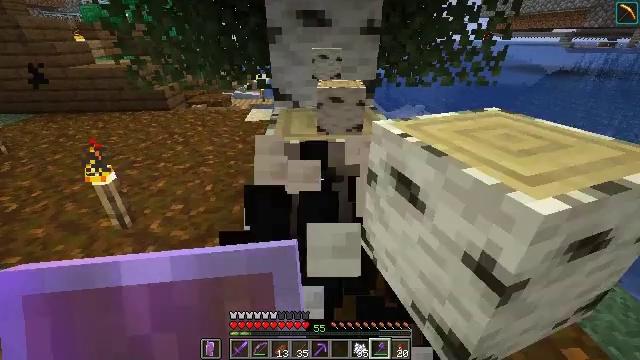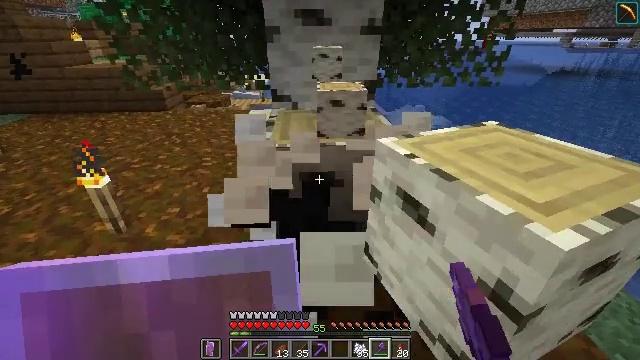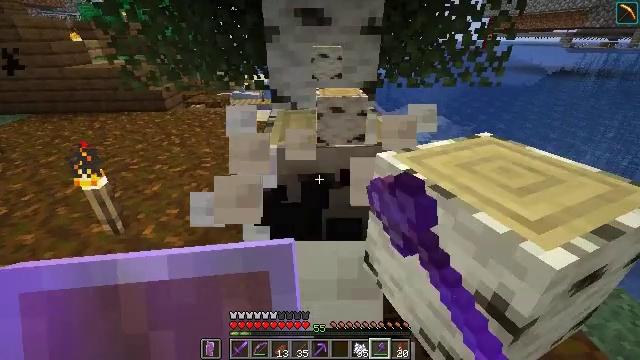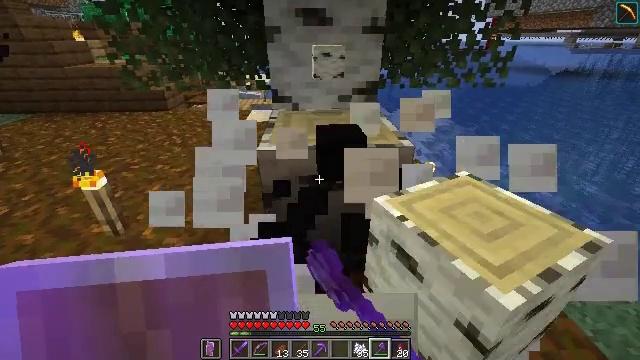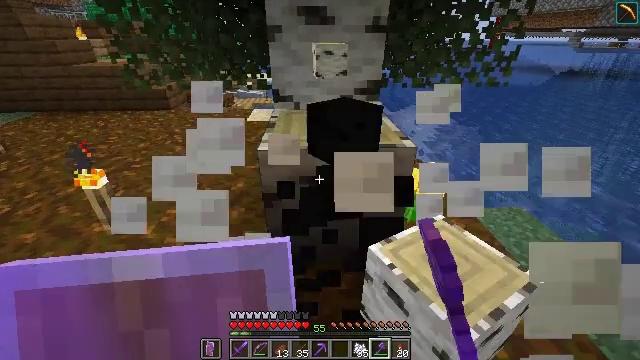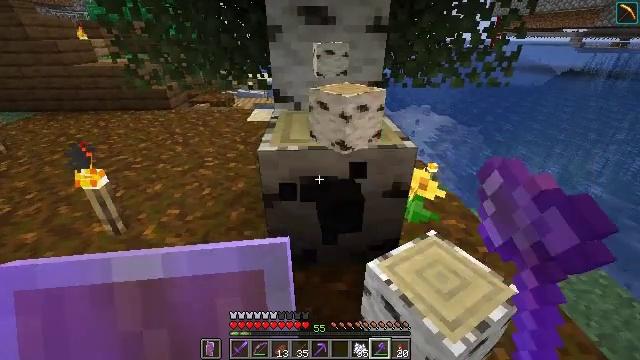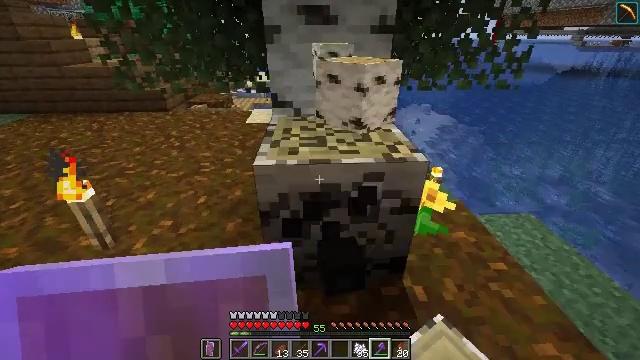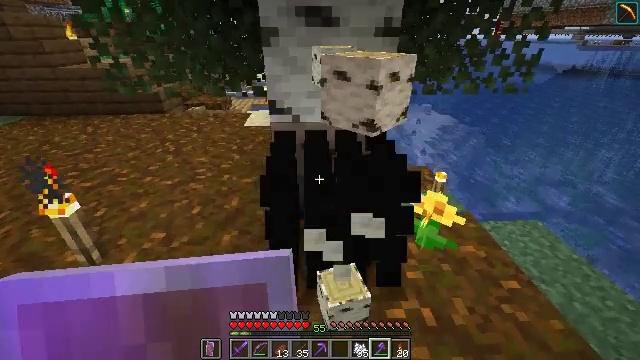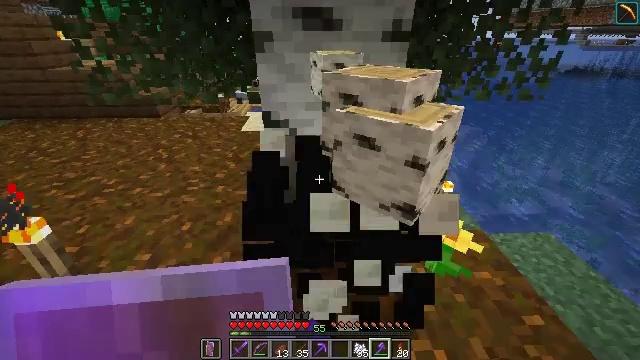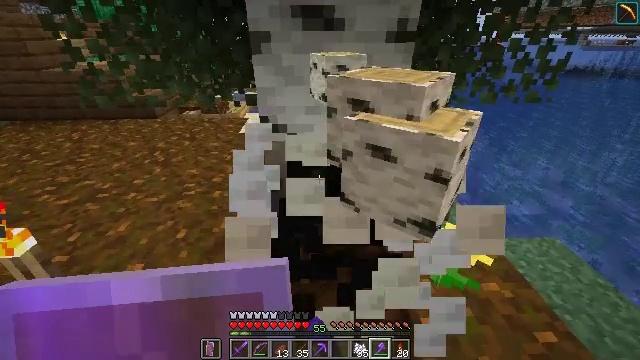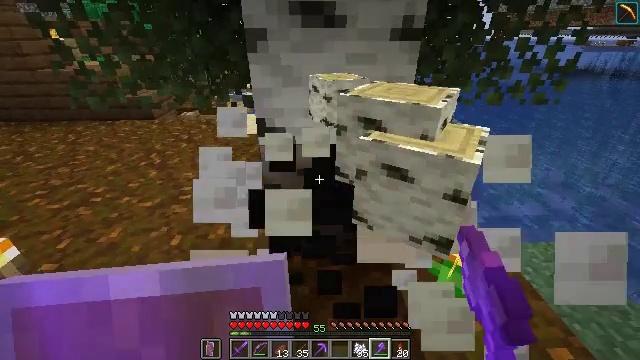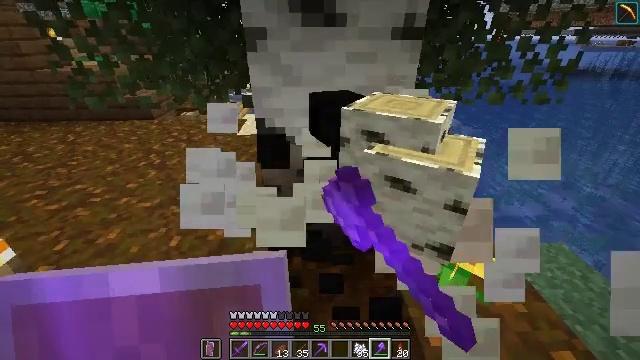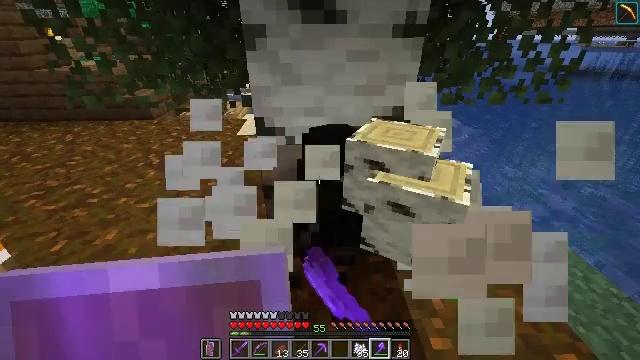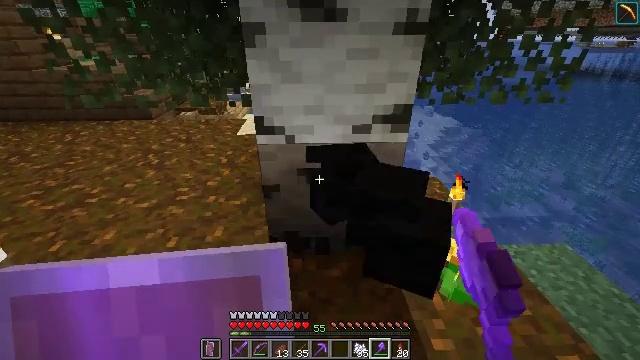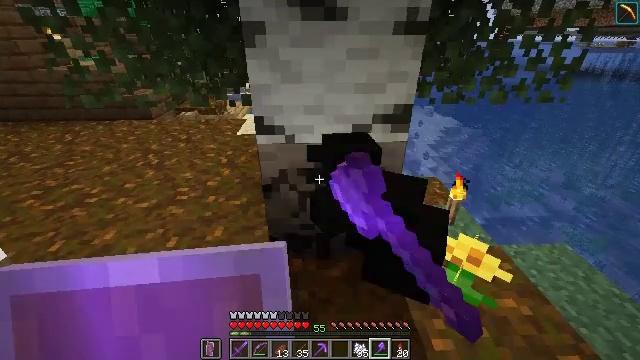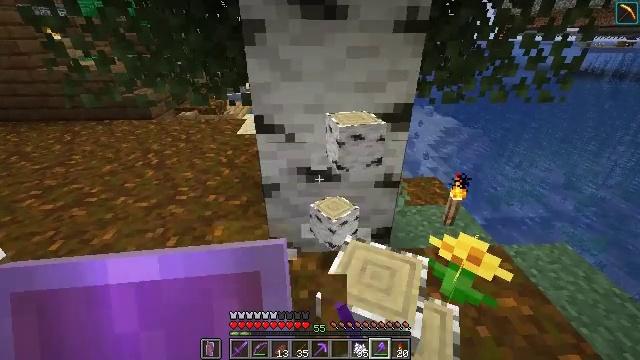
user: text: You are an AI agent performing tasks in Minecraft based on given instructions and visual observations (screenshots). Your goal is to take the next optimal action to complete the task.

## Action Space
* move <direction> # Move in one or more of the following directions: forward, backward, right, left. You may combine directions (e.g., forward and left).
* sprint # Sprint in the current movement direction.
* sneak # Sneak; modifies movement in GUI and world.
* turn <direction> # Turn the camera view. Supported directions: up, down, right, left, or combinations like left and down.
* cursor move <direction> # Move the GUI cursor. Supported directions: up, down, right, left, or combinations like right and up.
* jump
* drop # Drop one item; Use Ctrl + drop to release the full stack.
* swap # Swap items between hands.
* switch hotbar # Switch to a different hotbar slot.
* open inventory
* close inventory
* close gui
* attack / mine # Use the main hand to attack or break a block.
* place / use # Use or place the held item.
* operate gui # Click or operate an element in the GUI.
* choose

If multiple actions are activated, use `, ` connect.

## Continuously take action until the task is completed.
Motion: motion action
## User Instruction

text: Break the birch log in the forest.
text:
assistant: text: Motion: attack / mine
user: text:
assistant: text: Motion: attack / mine
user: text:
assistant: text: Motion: attack / mine
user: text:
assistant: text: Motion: attack / mine
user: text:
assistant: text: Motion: move forward, attack / mine
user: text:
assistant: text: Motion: move forward, attack / mine
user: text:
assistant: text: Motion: move forward, attack / mine
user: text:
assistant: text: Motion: move forward, attack / mine
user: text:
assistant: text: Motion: attack / mine
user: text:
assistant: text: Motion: attack / mine
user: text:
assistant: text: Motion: attack / mine
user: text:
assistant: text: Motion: attack / mine
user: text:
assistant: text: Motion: attack / mine
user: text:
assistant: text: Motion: attack / mine
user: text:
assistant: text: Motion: no_op
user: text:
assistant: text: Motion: no_op
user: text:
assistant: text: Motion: turn up
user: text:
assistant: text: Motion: turn up
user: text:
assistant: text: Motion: no_op
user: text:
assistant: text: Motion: no_op
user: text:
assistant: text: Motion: no_op
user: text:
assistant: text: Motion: turn right and up
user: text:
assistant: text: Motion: turn up
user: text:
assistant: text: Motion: no_op
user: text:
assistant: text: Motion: attack / mine
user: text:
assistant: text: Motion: attack / mine
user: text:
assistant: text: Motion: attack / mine
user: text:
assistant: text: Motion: attack / mine
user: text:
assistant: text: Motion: attack / mine
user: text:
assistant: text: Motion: turn left and down, attack / mine